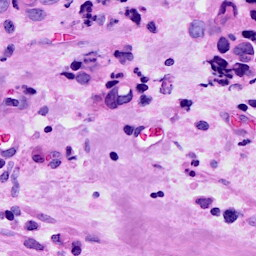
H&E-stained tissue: Breast